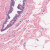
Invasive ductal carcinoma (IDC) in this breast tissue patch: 0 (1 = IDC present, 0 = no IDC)